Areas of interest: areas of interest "Lanxin Cinema"
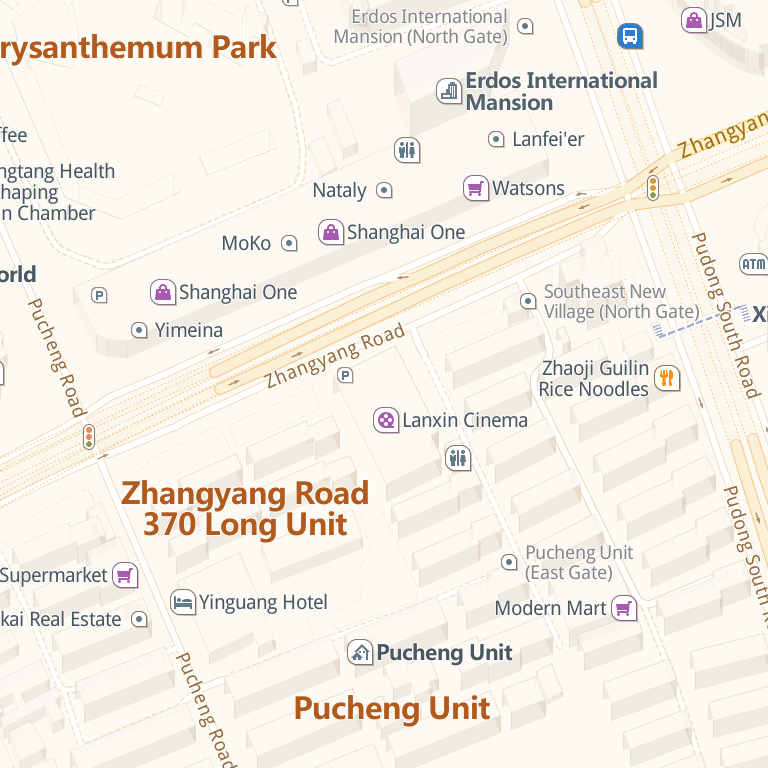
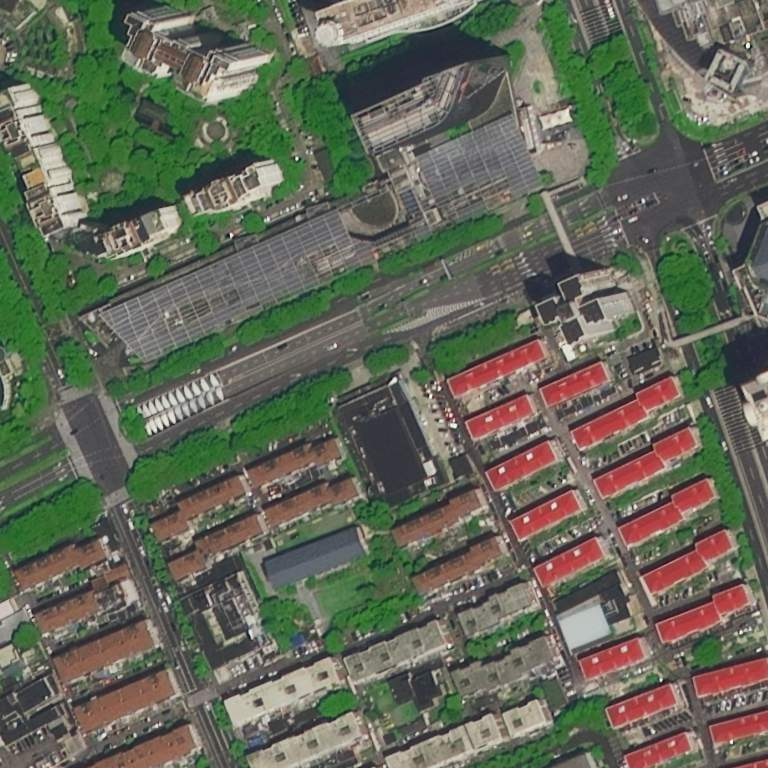